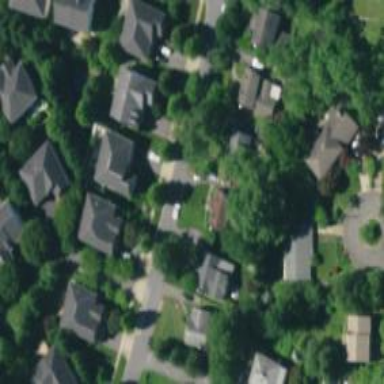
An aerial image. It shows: Neighborhood.